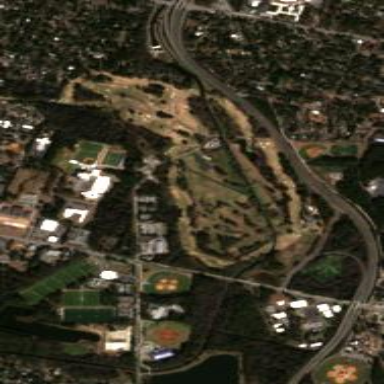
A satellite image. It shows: Golf course surrounded by greenery.